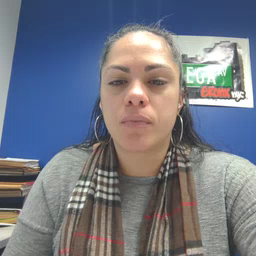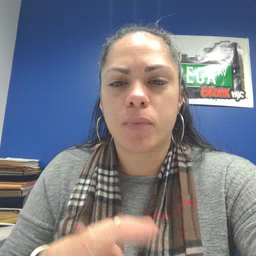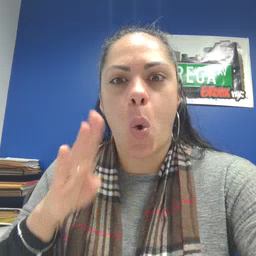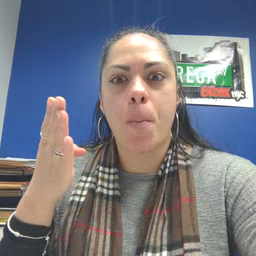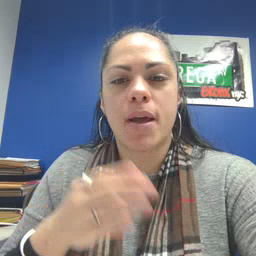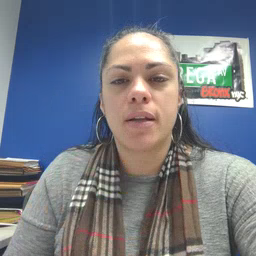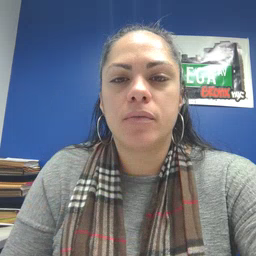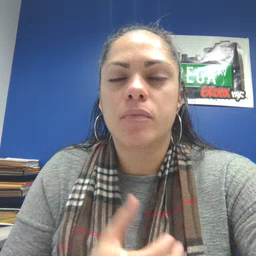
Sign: open